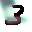
Label: 3